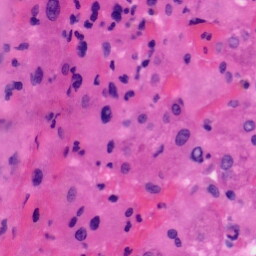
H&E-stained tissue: Liver